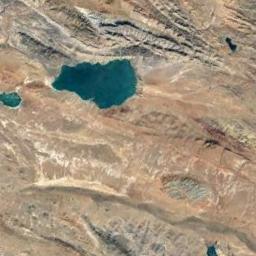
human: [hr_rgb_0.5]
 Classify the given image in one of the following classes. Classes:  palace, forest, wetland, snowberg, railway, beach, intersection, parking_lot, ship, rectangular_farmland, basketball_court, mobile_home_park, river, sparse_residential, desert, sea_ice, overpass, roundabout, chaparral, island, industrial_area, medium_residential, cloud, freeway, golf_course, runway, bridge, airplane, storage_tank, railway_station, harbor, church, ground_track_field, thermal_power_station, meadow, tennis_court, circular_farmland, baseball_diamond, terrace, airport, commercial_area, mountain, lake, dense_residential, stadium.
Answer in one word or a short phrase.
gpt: lake